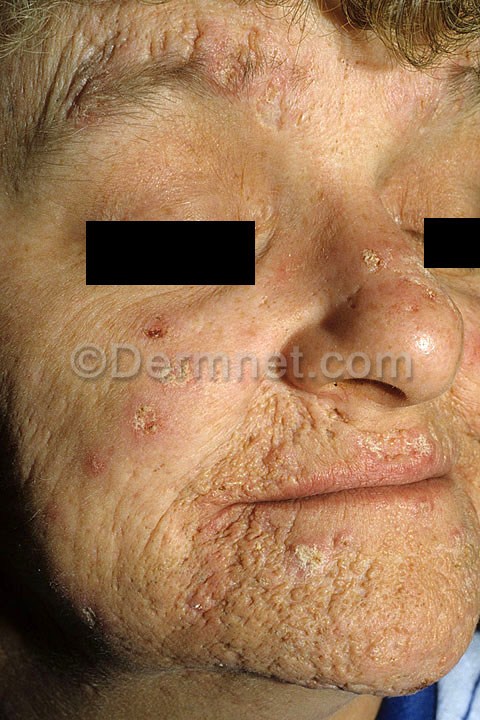
Disease: Lupus and other Connective Tissue diseases